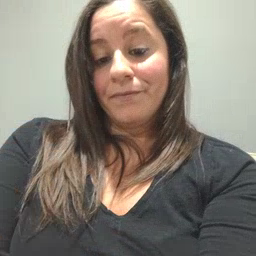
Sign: elephant